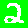
Digit: 2